Question: I want to create a table with images in header row, each image is a hyperlink to another landing page with popover once mouse rollover it.
I need to make the 1st column in each row contains text also hyperlinked to a new landing page.
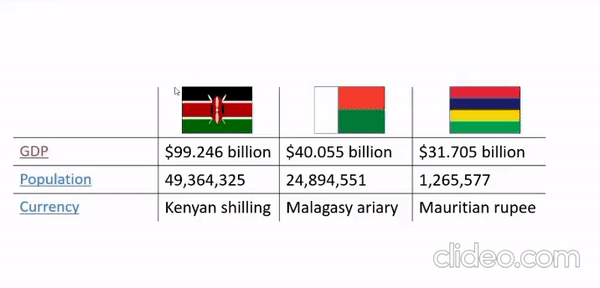
Answer: Here is one option using <URL>
'''
dat <- data.frame(
'<a href="https://en.wikipedia.org/wiki/China"><img src="http://upload.wikimedia.org/wikipedia/commons/thumb/f/fa/Flag_of_the_People%27s_Republic_of_China.svg/200px-Flag_of_the_People%27s_Republic_of_China.svg.png" height="52" title="China"></img></a>' = c('1234','23456'),
check.names = FALSE,
row.names = c('<a href="https://en.wikipedia.org/wiki/Gross_domestic_product">GDP</a>', "Population"))
DT::datatable(dat, escape = FALSE)
'''
<URL>
See <URL> for more info about creating HTML Image Link and HTML text link.